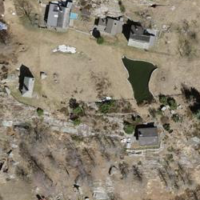
EUNIS habitat code: 41
Species observed at this site:
Certhia brachydactyla
Muscicapa striata
Cyanistes caeruleus
Mentha aquatica
Parus major
Erithacus rubecula
Pyrrhula pyrrhula
Acer pseudoplatanus
Fringilla coelebs
Minois dryas
Corvus corax
Sylvia atricapilla
Turdus merula